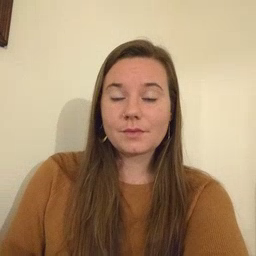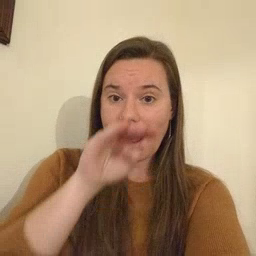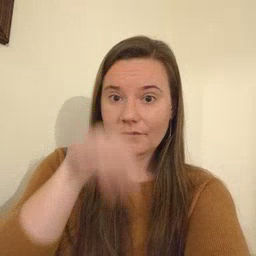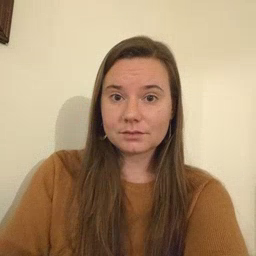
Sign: elephant